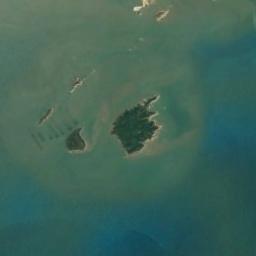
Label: island